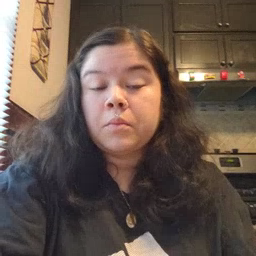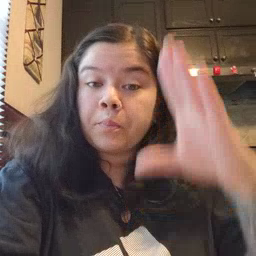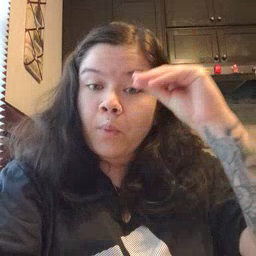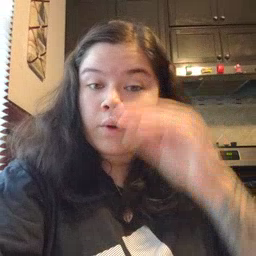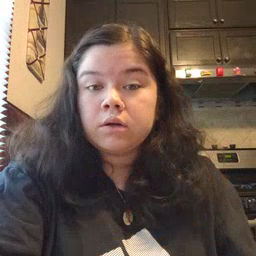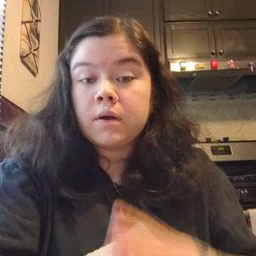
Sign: boy